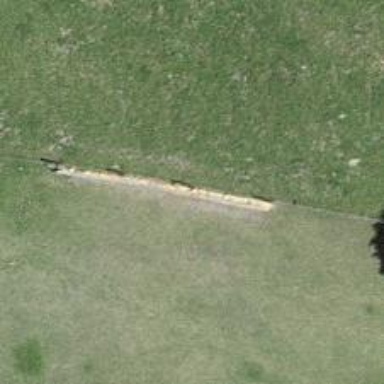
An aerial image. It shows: Bench for seating.